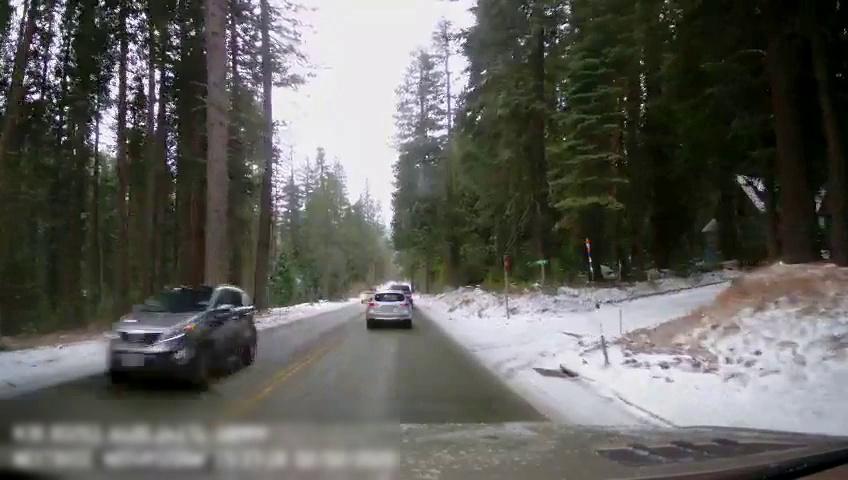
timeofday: Day
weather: Snowy
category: Drivable Space
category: Vehicles | SUV
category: Vehicles | SUV
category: Vehicles | Truck
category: Vehicles | SUV
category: Lanes | Current Lane
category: Lanes | Opposite Lane
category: Traffic | Signs